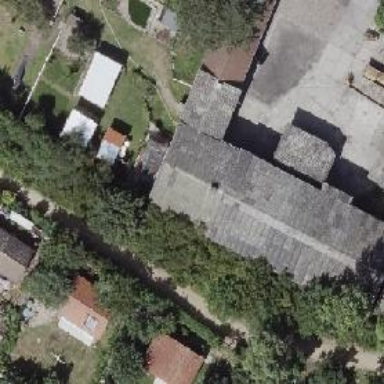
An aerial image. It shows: Garage.